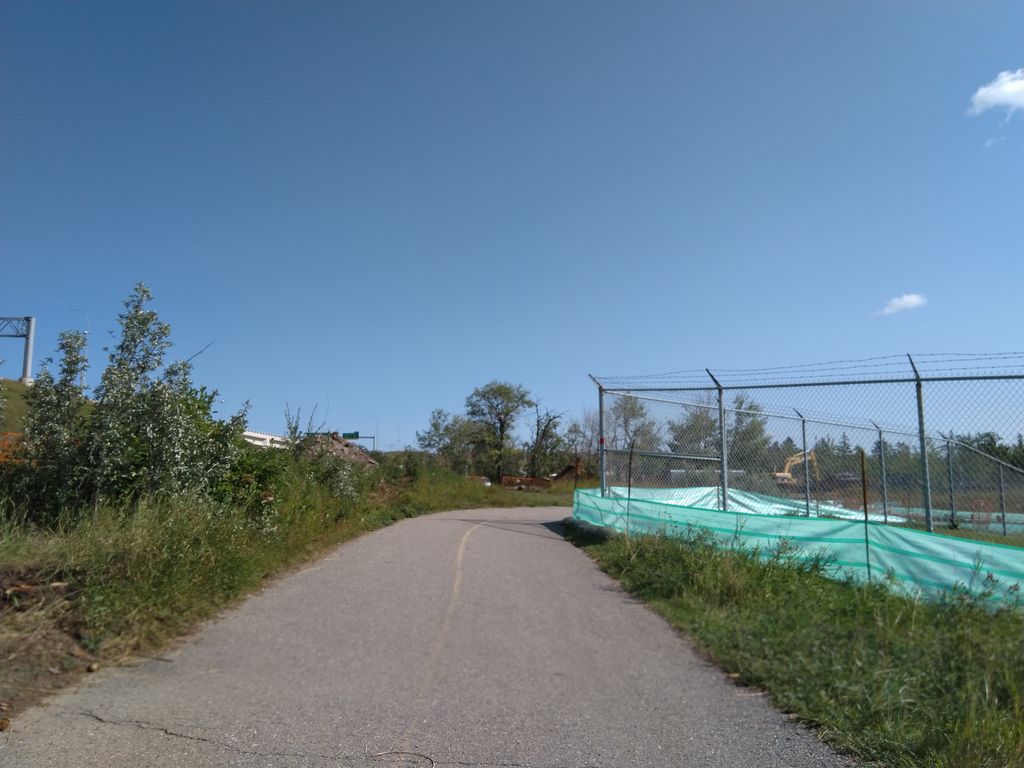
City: calgary